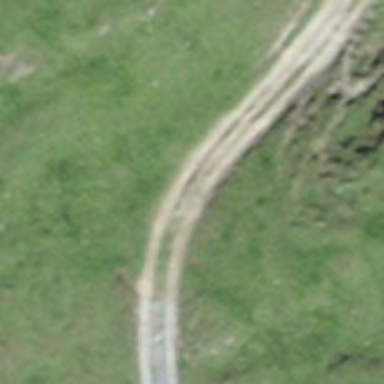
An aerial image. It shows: Gravel track with grade3 tracktype.